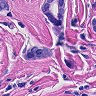
Metastatic tissue present: yes